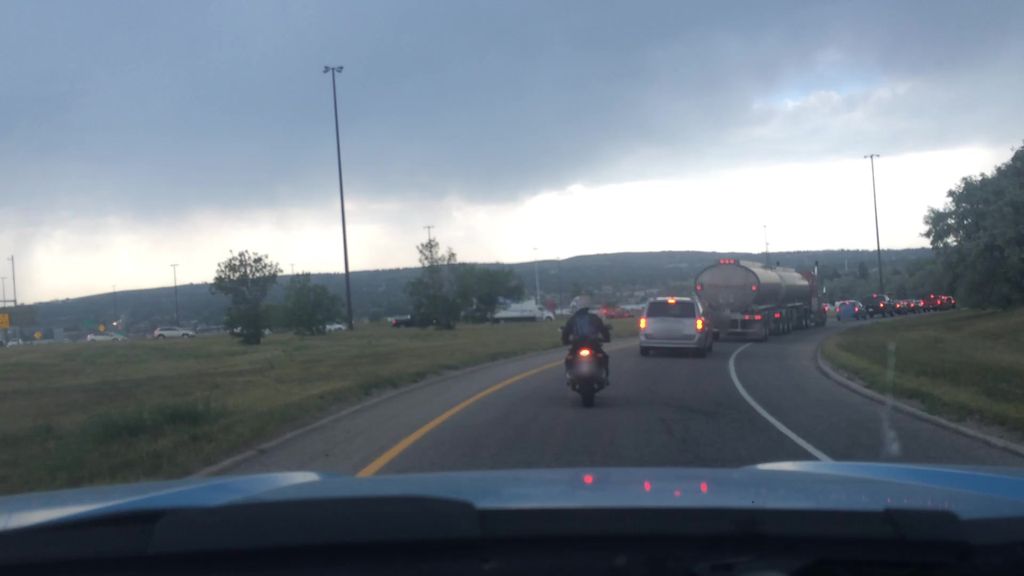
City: calgary